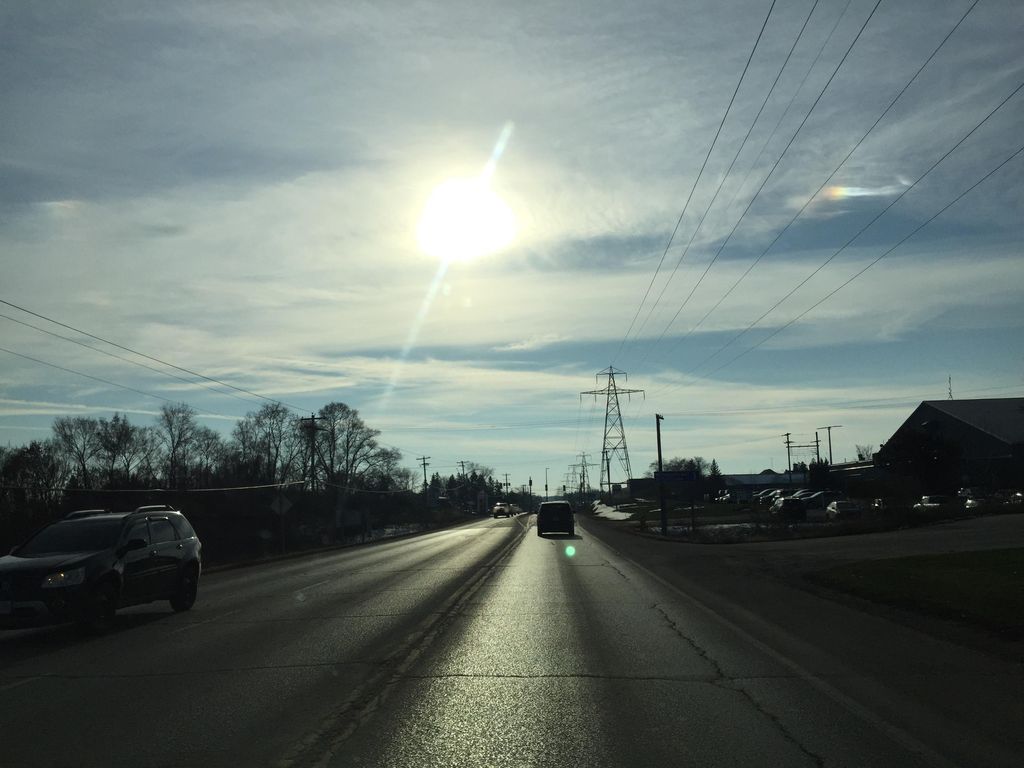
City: kitchener-waterloo